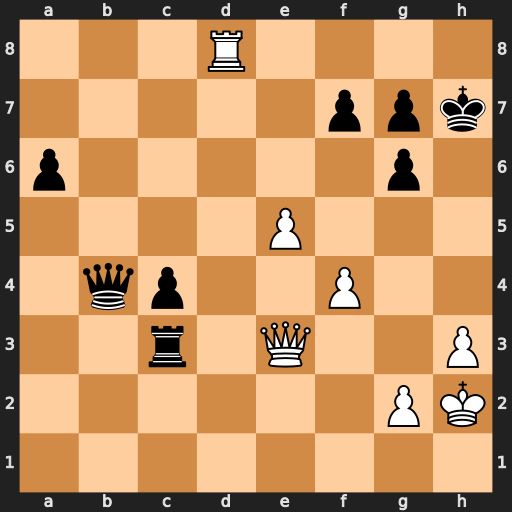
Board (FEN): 3R4/5ppk/p5p1/4P3/1qp2P2/2r1Q2P/6PK/8
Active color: w
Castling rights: -
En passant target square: -
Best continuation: Qe4 Qe7 Qa8 Qxd8 Qxd8